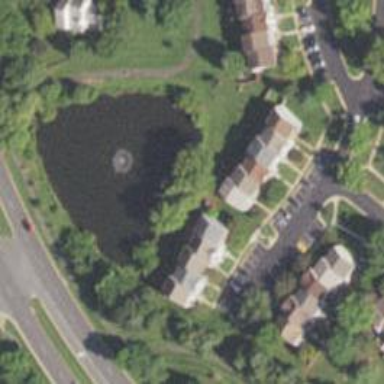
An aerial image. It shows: Serene pond surrounded by nature.